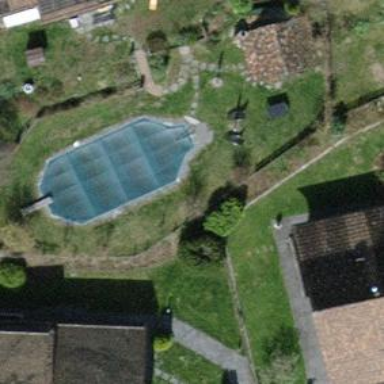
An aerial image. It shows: Swimming pool located in leisure land.